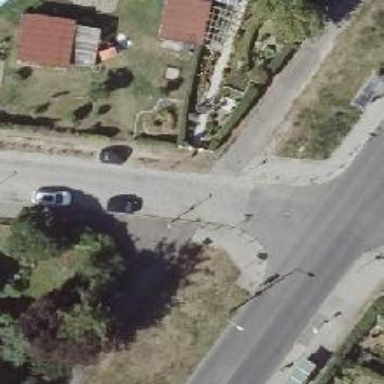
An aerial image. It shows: Residential road.